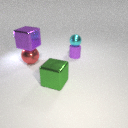
large green metal cube to the right of large red metal sphere